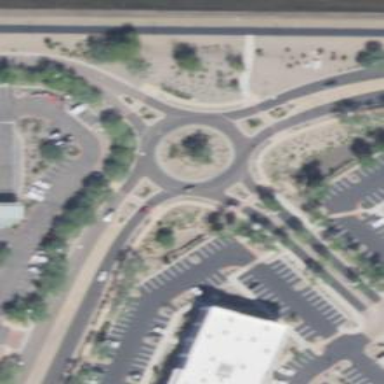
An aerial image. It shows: Tertiary road with asphalt surface leading to roundabout.